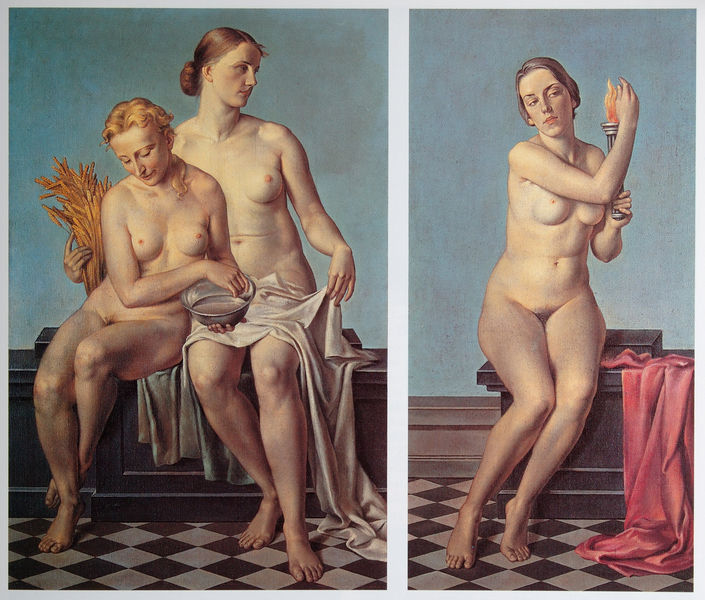
Titel: Erde und Wasser(links)
Feuer(rechts) (Teil eines Tryptychons)
Künstler: Adolf Ziegler
Standort: München
Institution: Bayerische Staatsgemäldesammlungen
Schlagwörter: akt, blau, feuer, gemälde, hand, haut, himmel, nackt, wasser, weiß, akte, frauen, menschen, sitzen, braun, brust, busen, damen, frau, kariert, nase, blick, dame, rot, tuch, karo, muster, schachbrett, blond, arm, arme, mensch, schale, schüssel, sockel, boden, interieur, mantel, pose, realismus, sitzend, stoff, tücher, drei, paar, rosa, beine, brüste, dutt, pflaster, zwei, getreide, korn, weizen, ähre, fliessen, grazien, nasen, weiblich, büste, handtuch, nackte, knie, scham, pink, bad, waschen, hitler, nacktheit, flamme, fkk, schwarz weiß, kachel, kacheln, rotes tuch, speer, ähren, jahreszeit, allegorien, fackel, drittes reich, eine, fruchtbarkeit, kassette, nationalsozialismus, wasserschüssel, dut, garbe, bade, ausgezogen, bloß, blut und boden, diptychon, nackedei, nazikunst, schüsseö, titte, wasserschale, weitzen, weizenähre, ziegler